Question: I have a a UTC time string (that I get from a database, so I can't change the format) that is created with 'DateTime.UtcNow.ToString("s")'. I would like to display something user-facing like "10:00 AM". Where I am (in England), the clocks have recently gone forward and the following method is an hour out:
'''
var timenowstring = DateTime.UtcNow.ToString("s");
var dateutc = DateTime.Parse(timenowstring).ToShortTimeString();
var datelocal = DateTime.Parse(timenowstring).ToLocalTime().ToShortTimeString();
Console.WriteLine("Utc time string: " + dateutc);
Console.WriteLine("Local time string: " + datelocal);
'''
Both print "9:02 AM" when actually it's 10:02 AM.
Here's a screenshot of it repro-ing on <URL> :

<URL>
<URL>
What am I doing wrong and what's the easiest way to get a DateTime object which will return the right time when I call '.ToShortTimeString()'?
NB <URL> say:
> The conversion also takes into account the daylight saving time rule that applies to the time represented by the current DateTime object.
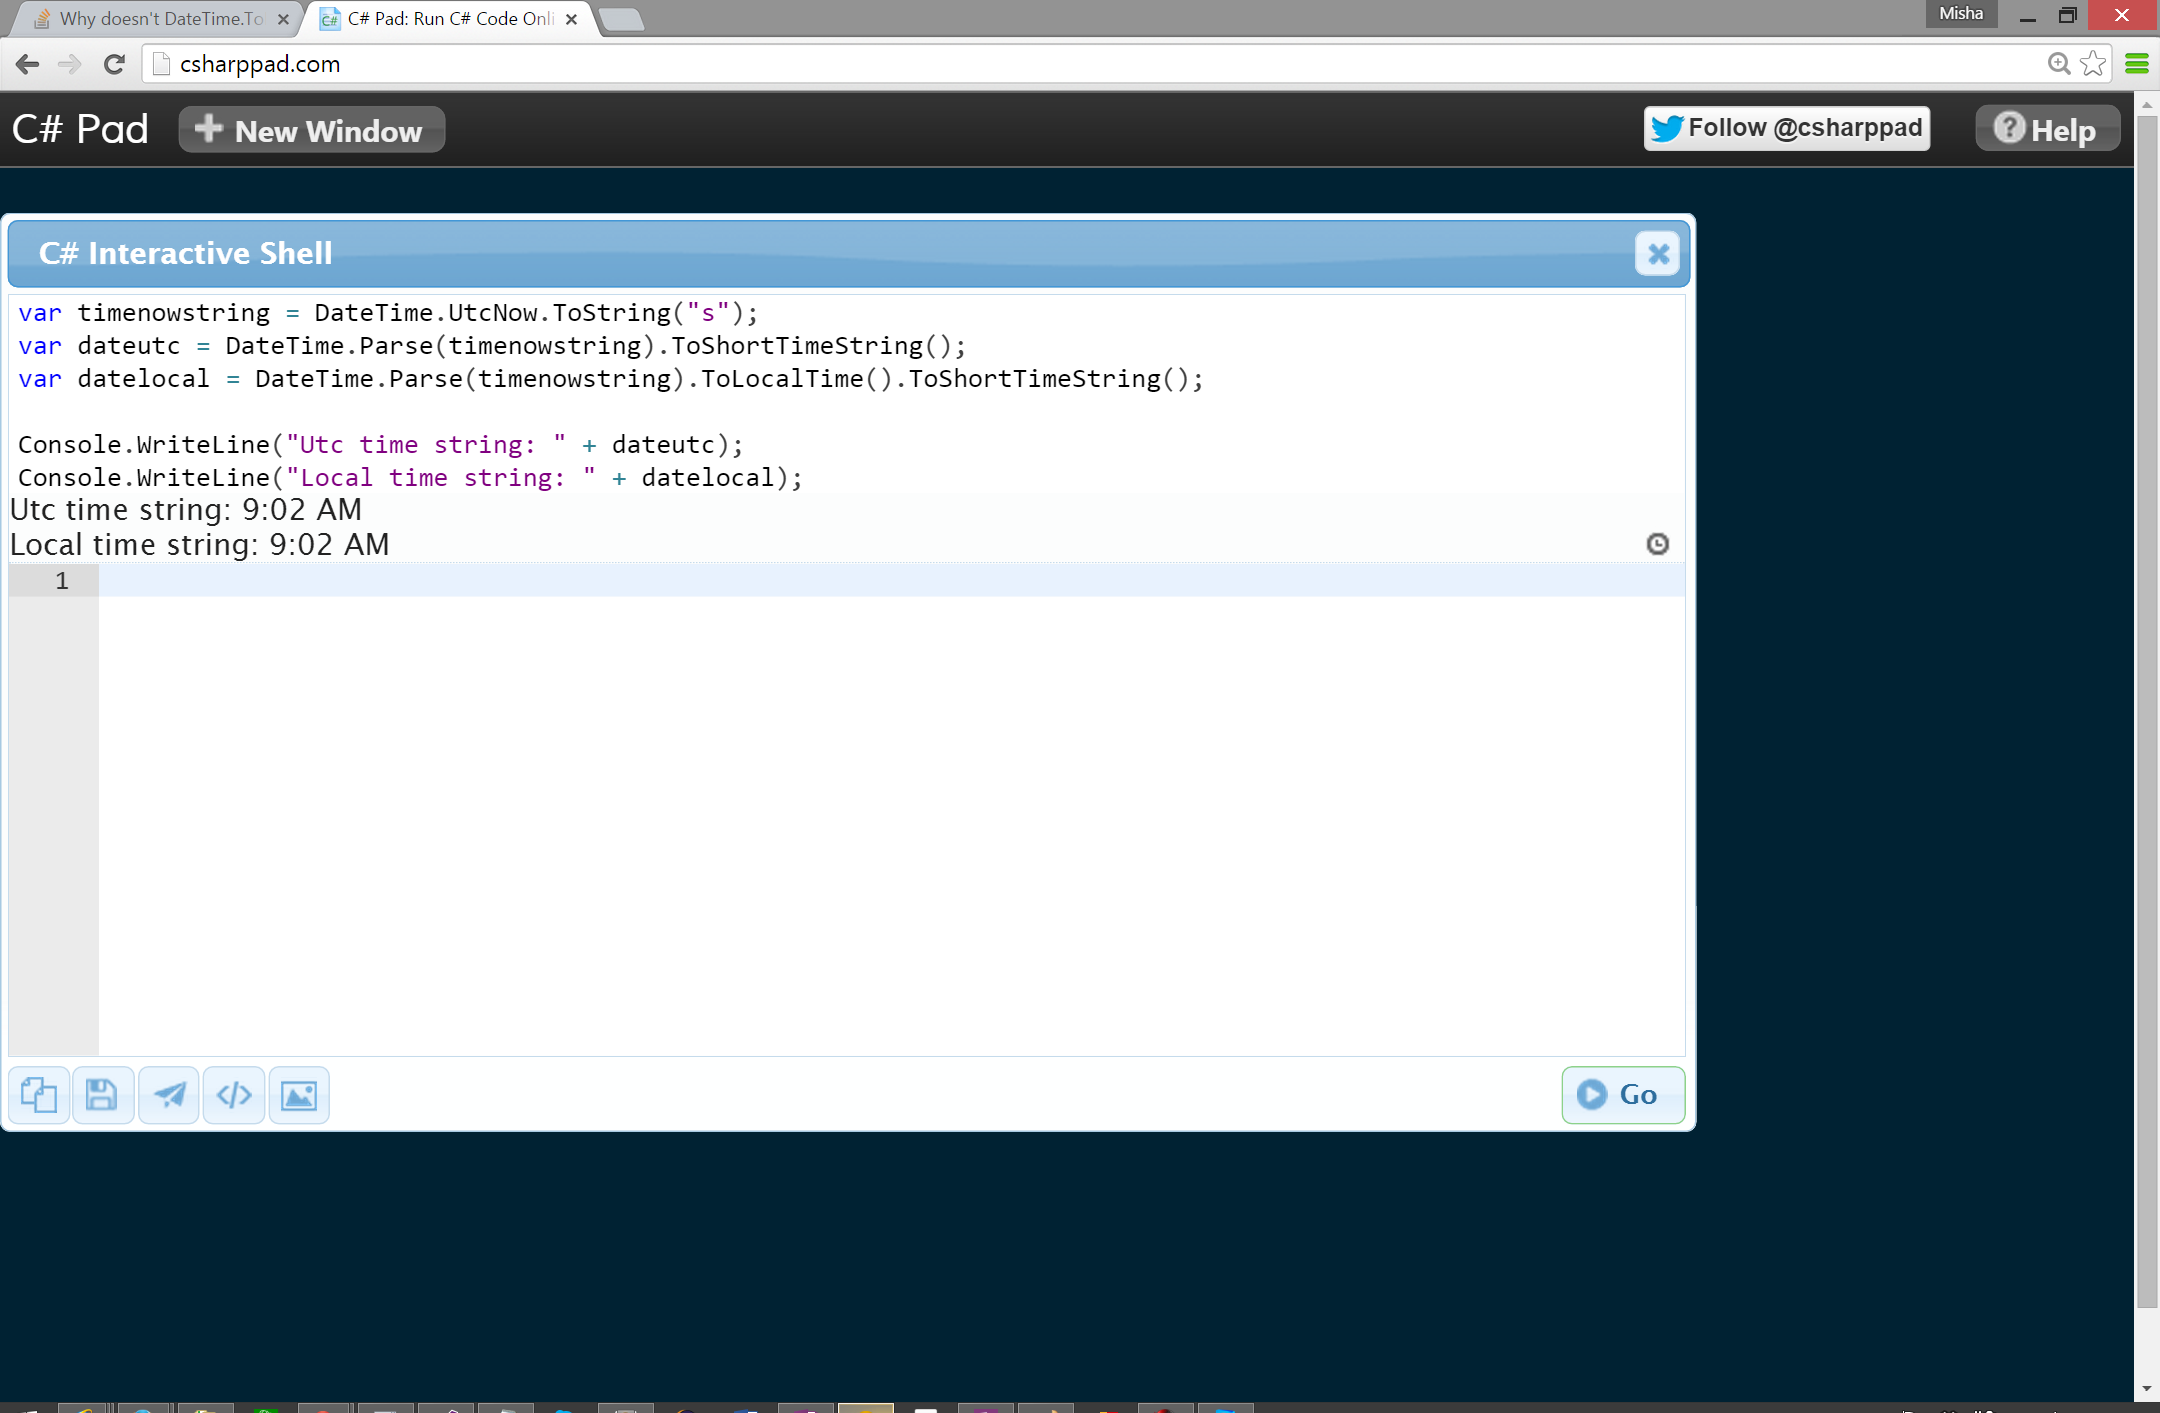
Answer: You said:
> I have a a UTC time string (that I get from a database, so I can't change the format) that is created with 'DateTime.UtcNow.ToString("s")'.
Right off the bat, you have a problem. Dates in a database are (usually) not stored as strings. They're stored in fields with a specific data type. In SQL Server (for example) you may be using a 'datetime' or 'datetime2' field. These are not strings. When you retrieve them into your .NET code, they are converted directly to a 'DateTime' type. If you are treating it as a string, you are doing it wrong.
For example, your data access code might be doing something like this:
'''
DateTime dt = Convert.ToDateTime(dataReader["myDateTimeField"].ToString());
'''
That is very common, and completely wrong. You should instead be doing this:
'''
DateTime dt = (DateTime) dataReader["myDateTimeField"];
'''
Or if the field is nullable:
'''
DateTime? dt = dataReader["myDateTimeField"] as DateTime;
'''
Once you load the value properly instead of parsing it as a string, the rest will work out fine. The 'DateTime' value will have 'DateTimeKind.Unspecified' for its 'Kind' property, and when you call 'ToLocalTime' on it, it will assume that you wanted to treat the unspecified value as UTC. (<URL>
Regarding the code you posted, while it's a bit messy (going through strings unnecessarily), it would actually work just fine - assuming you ran it in time zone. In the 'ToLocalTime' method, "local" means the local time zone setting of the machine wherever the code happens to be running. . It has no way of knowing you want to use England's time zone rules.

If you intend to run your code on a server, then you shouldn't be using 'ToLocalTime' at all - as the time zone of the server is likely to be irrelevant. Instead, you could use 'TimeZoneInfo' to convert the time:
'''
// this uses the time zone for England
TimeZoneInfo tz = TimeZoneInfo.FindSystemTimeZoneById("GMT Standard Time");
DateTime englandDatetime = TimeZoneInfo.ConvertTimeFromUtc(utcDateTime, tz);
'''
Alternatively, you could use the open-source <URL> library, like this:
'''
DateTimeZone tz = DateTimeZoneProviders.Tzdb["Europe/London"];
DateTime englandDateTime = Instant.FromDateTimeUtc(utcDateTime)
.InZone(tz)
.ToDateTimeUnspecified();
'''